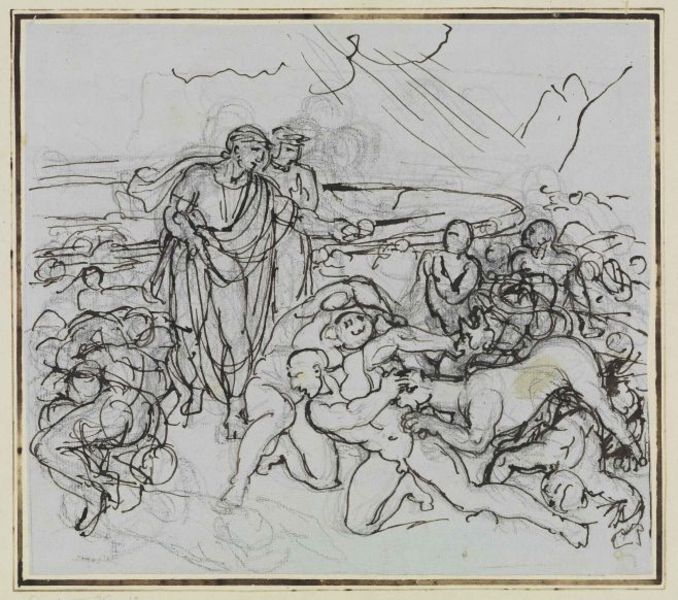
Titel: Virgil beschwichtigt Cerberus (Dante Inferno, Canto 6, V 13)
Künstler: Joseph Anton Koch
Standort: Karlsruhe
Institution: Staatliche Kunsthalle Karlsruhe
Schlagwörter: akt, angriff, berg, gott, gruppe, hand, himmel, kampf, kopf, körper, mann, nackt, umhang, weiß, wolken, akte, menschen, brust, kleid, kleider, köpfe, licht, männer, nacht, schwarz, skizze, zeichnung, hund, hunde, tier, tiere, weg, wolke, leute, alt, arm, arme, barock, kleidung, mensch, rahmen, stehen, tod, portrait, natur, wind, gehen, sonne, boden, figur, gewand, stehend, blatt, kreis, stock, engel, beine, papier, liegen, berge, gebirge, grafik, graphik, monochrom, rand, figuren, not, schlacht, kaiser, könig, soldaten, muskeln, nackte, liegend, scheide, regen, leiber, penis, tusche, corinth, religion, strahlen, linie, haufen, kohle, schwarz-weiß, gefahr, schwert, überfall, durcheinander, strich, tote, waffe, getümmel, peitsche, bleistift, herrscher, allegorie, entwurf, kämpfen, stift, rom, jesus, dynamisch, hilfe, hölle, kämpfend, verdammte, toga, fressen, dramatisch, dramatik, dante, zentaurus, sonnenstrahlen, griechenland, gebirg, feldherr, löwe, sünde, verletzung, ungeheuer, zwichnung, sklaven, beissen, biss, gerangel, unterwerfung, schlachtfeld, leopard, lager, ringen, unterwelt, zeichung, tuschezeichnung, szizze, cäsar, gladiator, tiger, raubtier, panther, gewimmel, wilde, bestie, jaguar, gewandt, bestien, äneas, das jüngste gericht, eengel, göttliche komödie, aufseher, vergil, rächer, agonie, 1900, 1800, löse, ungheuer, sstock, tierle, tierbiss